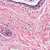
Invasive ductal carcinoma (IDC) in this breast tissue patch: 0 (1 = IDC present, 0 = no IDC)